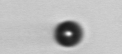
Label: bead